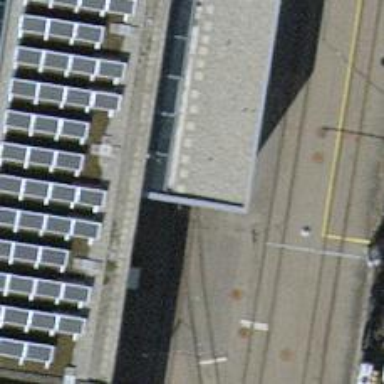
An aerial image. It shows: Tram railway with electrified contact lines. The scene is at service yard with one track.